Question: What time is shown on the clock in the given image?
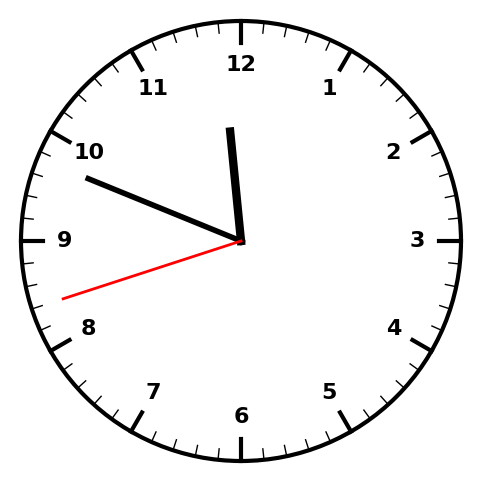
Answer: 11:48:42